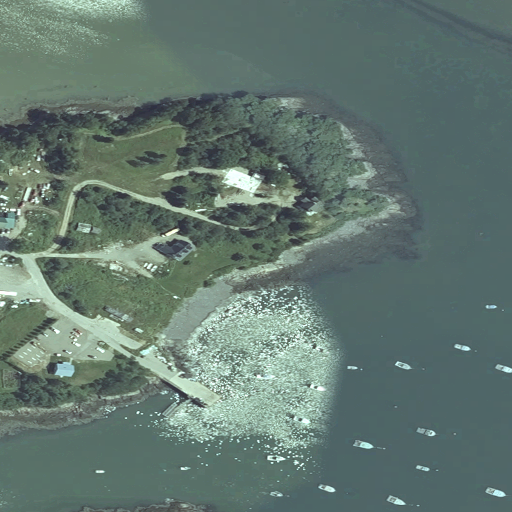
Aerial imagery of beach in Maine named Jasper Beach containing open water, herbaceous wetlands, grassland, medium intensity development, pasture, low intensity development, deciduous forest, mixed forest, barren land, open development, and woody wetlands